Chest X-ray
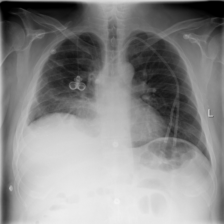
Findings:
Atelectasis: positive
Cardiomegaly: negative
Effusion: negative
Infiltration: positive
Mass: negative
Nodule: negative
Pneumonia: negative
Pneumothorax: negative
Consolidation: negative
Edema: negative
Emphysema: negative
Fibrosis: negative
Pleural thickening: negative
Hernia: negative